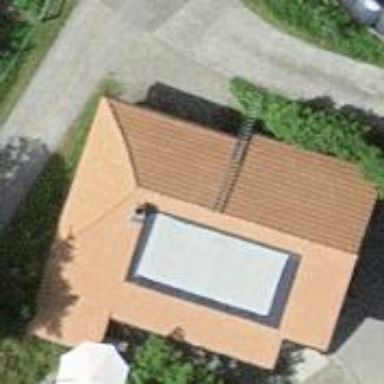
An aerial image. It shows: Garage.